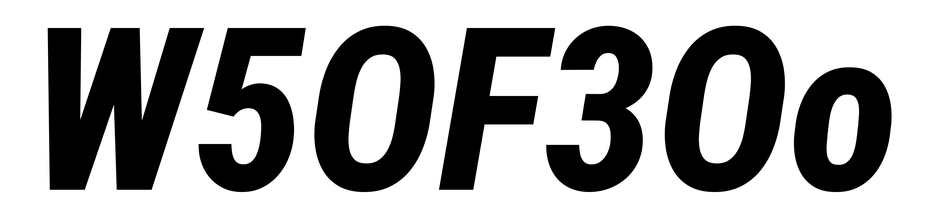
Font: Roboto-Italic_Condensed_ExtraBold_Italic